Question: Here is my system settings: Drupal 7.20 Ubercart 3.4 Rules 2.2
All the other emailing function on this site are working properly except the ubercart emailing (order notification emailing and order status update emailing).
The issue here is that the system is not sending order invoice after payment's done.
I tried to add another action that fired by the same event which is named "Customer completes checkout" by default, using "Send mail" action as the image shows below.

The test result is that system did the first action but never did the second.
Tried to look at the watchdog, there is no message showing system was trying to send the order notification, and no error, but it did show the sent email of the one I added for the first action.
Anyone has met this issue before?
Any thought will be appreciated!
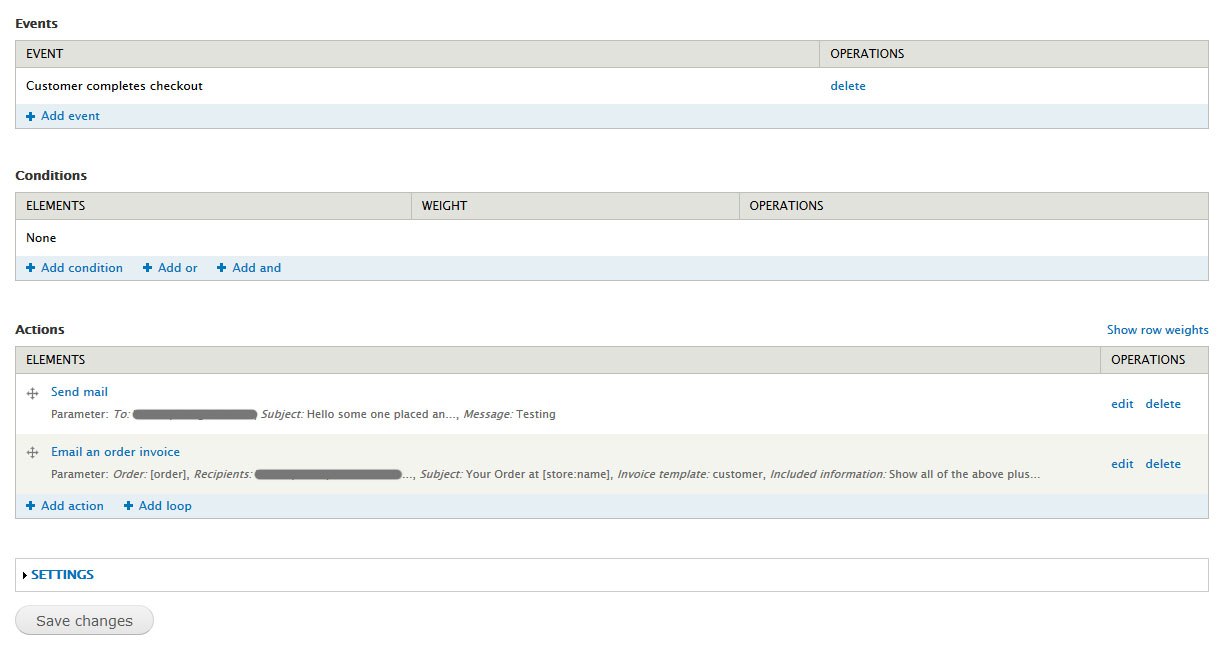
Answer: Did another test, previously using smtp 7.x-1.0, I went backward to smtp 7.x-1.0-beta2 and it worked...